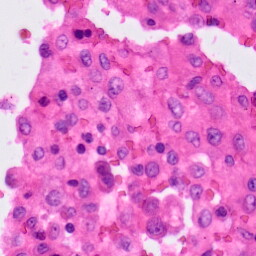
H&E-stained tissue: Lung